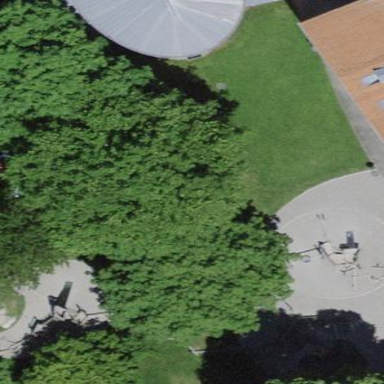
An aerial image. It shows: Playground area for leisure activities on the land.